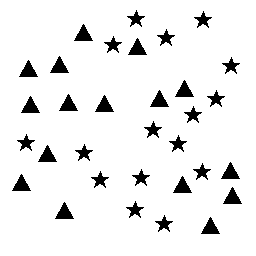
Squares: 0
Triangles: 16
Stars: 16
Total shapes: 32